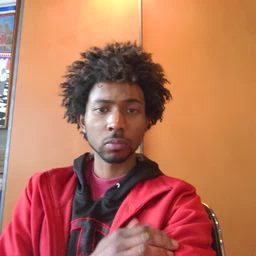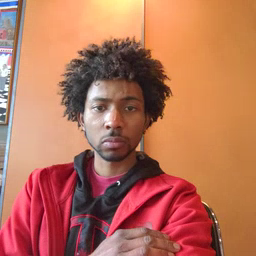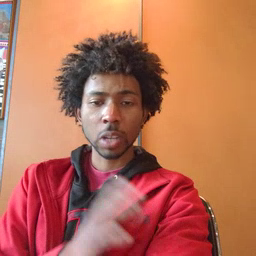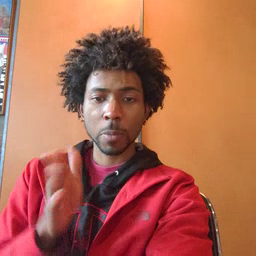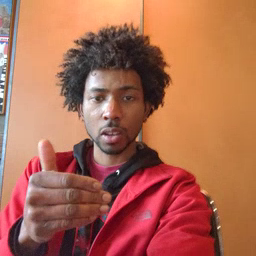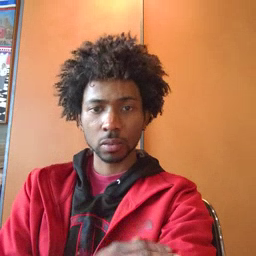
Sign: room